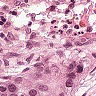
Metastatic tissue present: yes